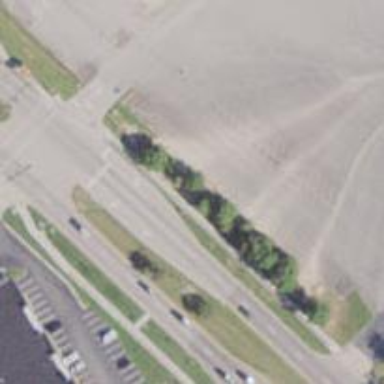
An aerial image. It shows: Primary road with asphalt surface.